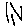
Label: line